【题型】选择题　【知识点】平面几何　【难度】easy
已知：如图, 点 $B$、$C$、$E$ 在一直线上, $\triangle ABC$、$\triangle DCE$ 都是等边三角形, 联结 $AE$ 和 $BD$, $AC$ 与 $BD$ 相交于点 $F$, $AE$ 与 $DC$ 相交于点 $G$。

下列说法不一定正确的是( )

A. $BD = AE$

B. $AF = FD$

C. $EG = FD$

D. $FC = GC$
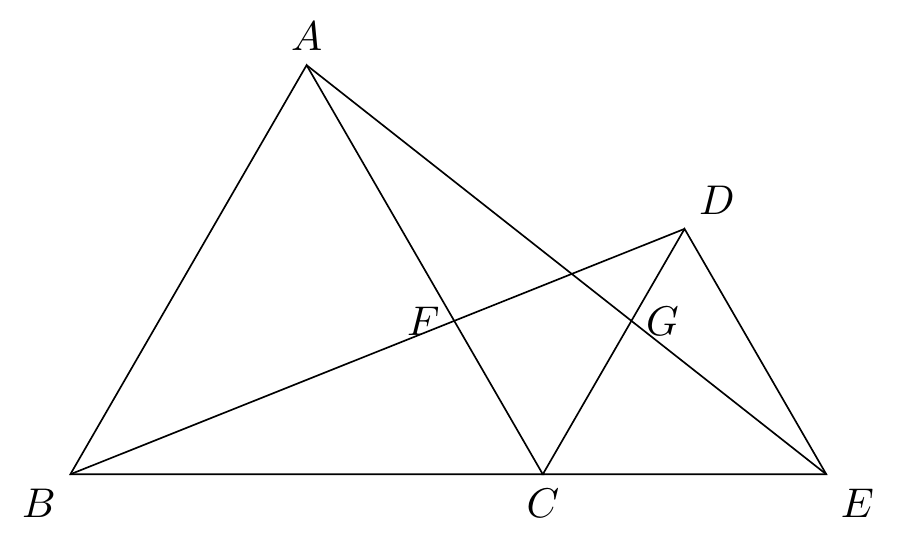
【解答】
解：$\because$ $\triangle ABC$、$\triangle DCE$ 都是等边三角形,

$\therefore$ $AC = BC$, $\angle ACB = \angle ECD = 60^\circ$, $CE = CD$,

$\therefore$ $\angle ACB + \angle ACD = \angle ECD + \angle ACD$, 即 $\angle ACE = \angle BCD$,

$\therefore$ $\triangle ACE \cong \triangle BCD$(SAS),

$\therefore$ $BD = AE$, (故 A 正确)

$\therefore$ $\angle AEC = \angle BDC$,

$\because$ $\angle ACB = \angle ECD = \angle ACD = 60^\circ$, $CE = CD$,

$\therefore$ $\triangle CEG \cong \triangle CDF$(ASA),

$\therefore$ $EG = FD$, (故 C 正确)

$FC = GC$, (故 D 正确)

由于 B 项不能由已知条件得到, 故 B 错误,

故选：B。